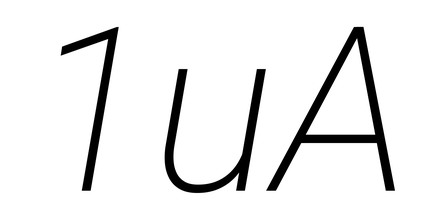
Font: Roboto-Italic_ExtraLight_Italic